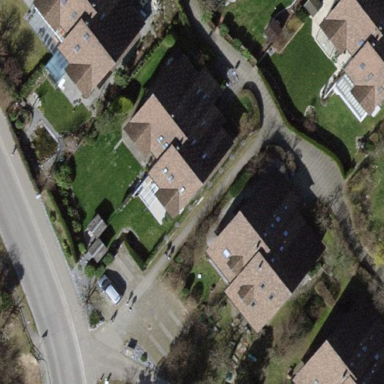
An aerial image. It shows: Terrace building.